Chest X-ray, AP view. Patient: 69 years old, sex F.
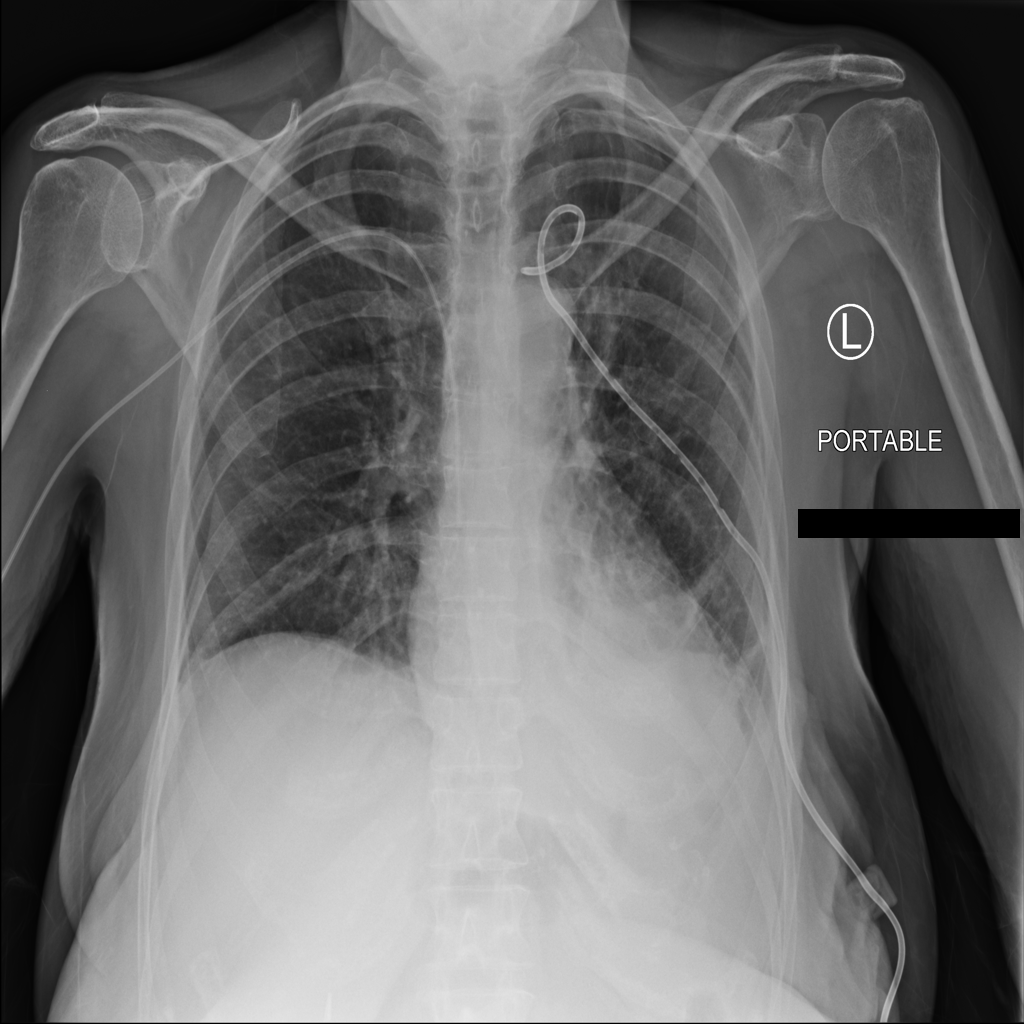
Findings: Pneumothorax